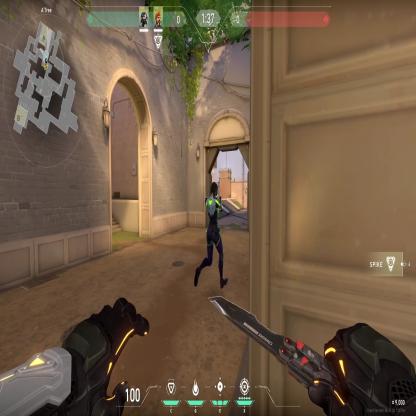
Label: teammate